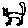
Label: cat